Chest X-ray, PA view. Patient: 67 years old, sex M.
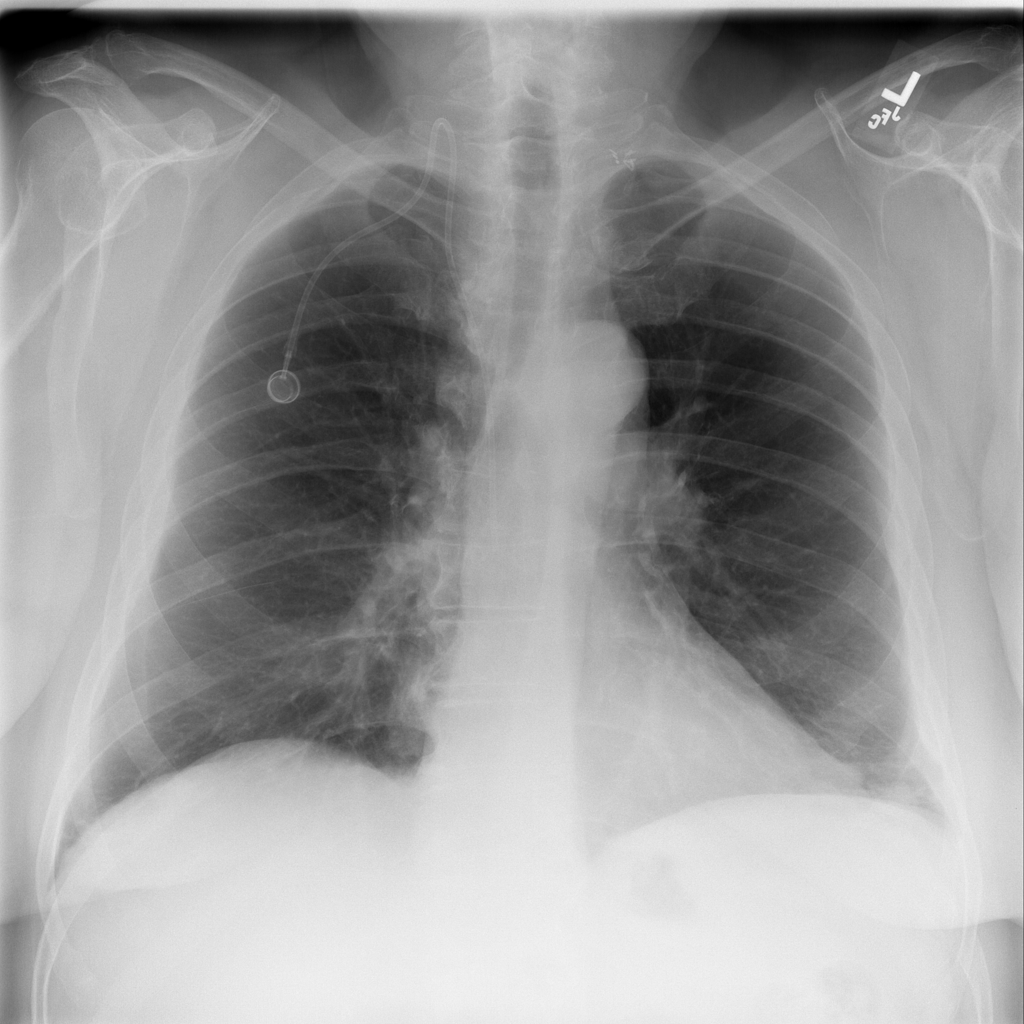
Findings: No Finding